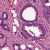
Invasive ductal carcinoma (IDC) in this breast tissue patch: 1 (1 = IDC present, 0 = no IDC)